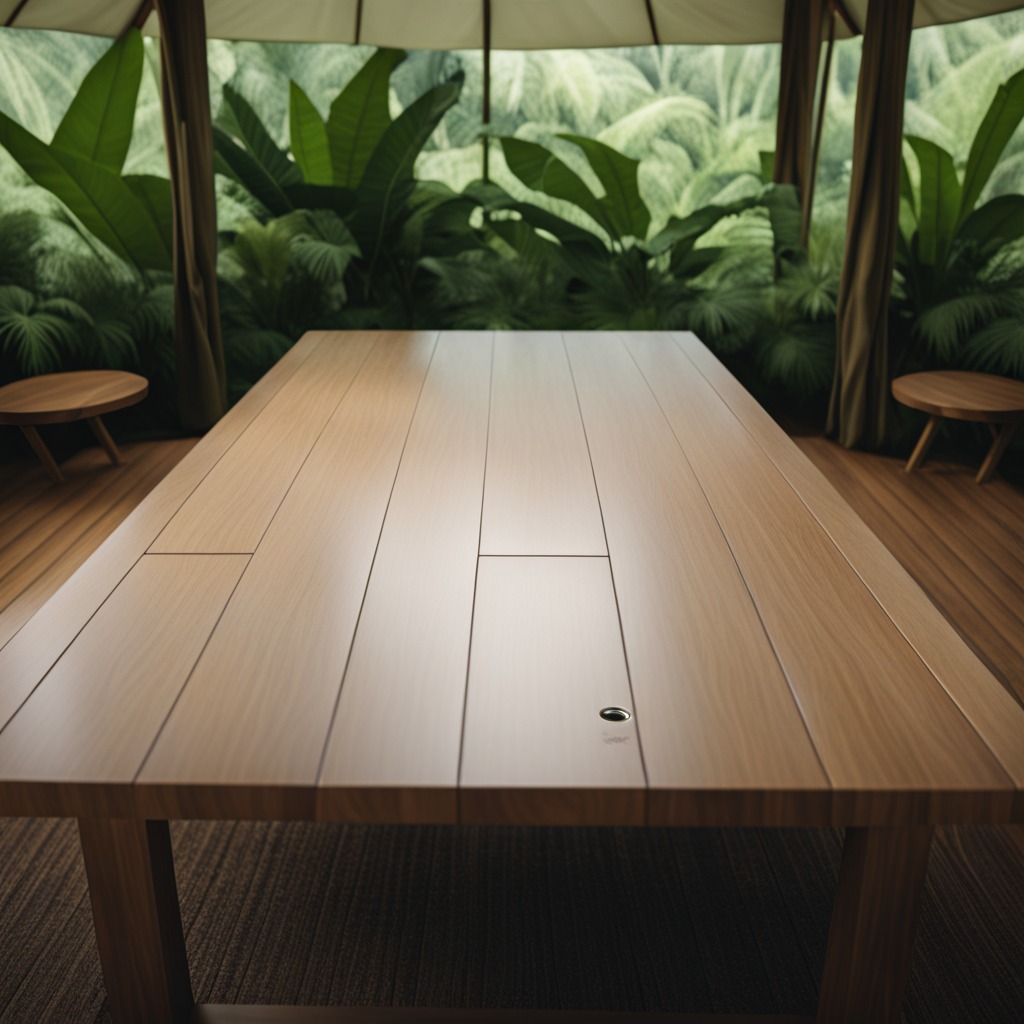
A metal nut is lying on the wooden table inside a jungle field workshop tent.